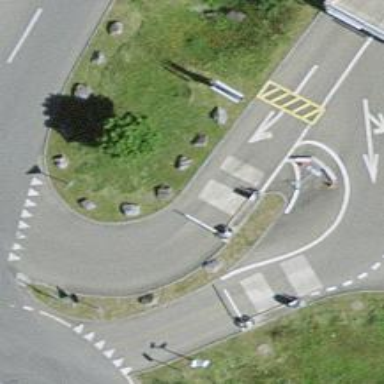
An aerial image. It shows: Lift gate barrier.